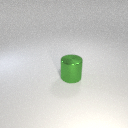
large green metal cylinder